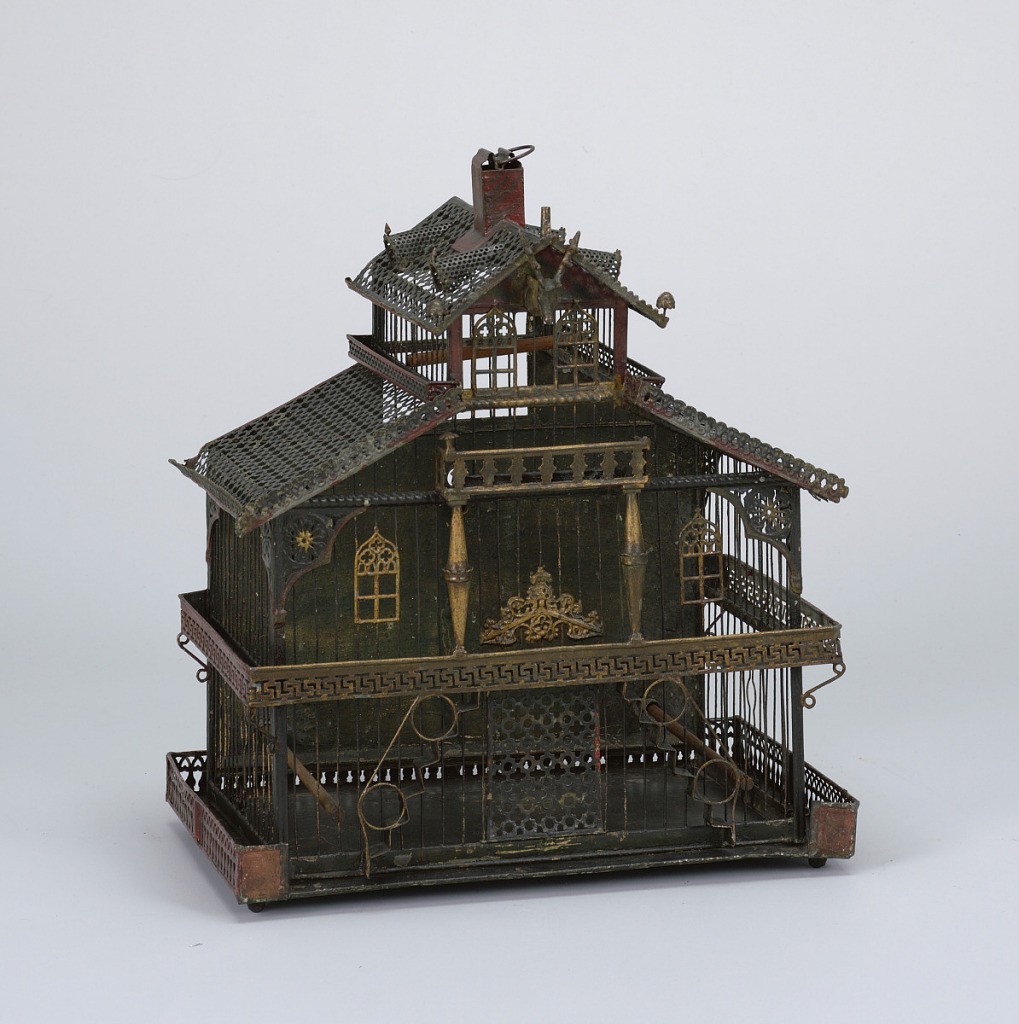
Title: Birdcage
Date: late 19th century
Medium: Metal wire, painted sheet metal
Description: In form of a multi-story building reminiscent of a Swiss chalet; front and two sides of metal wire, back of painted sheet metal; peaked, stepped pierced metal roof, with dormer windows on left and right; rectangular chimney with hanging-ring at top; sculptural metal elk head at front, just below peaked roof; metal band pierced with greek key pattern applied around three sides; front embelished with wire or stamped metal in forms of balcony rail, windows, columns, stairs, and door with ornate scrolling arch; overall colors: red, green, gold.